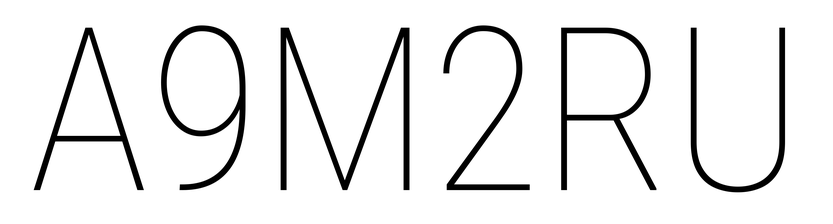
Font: Roboto_Condensed_Thin